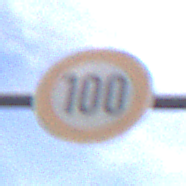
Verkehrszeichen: Geschwindigkeit100
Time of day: MorningAfternoon
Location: Outdoor (Urban)
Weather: PartlyCloudy
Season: NotSpecified
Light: Natural